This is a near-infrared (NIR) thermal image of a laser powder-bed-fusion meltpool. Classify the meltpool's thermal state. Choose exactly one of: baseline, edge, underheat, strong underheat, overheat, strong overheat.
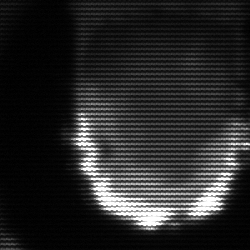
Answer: baseline